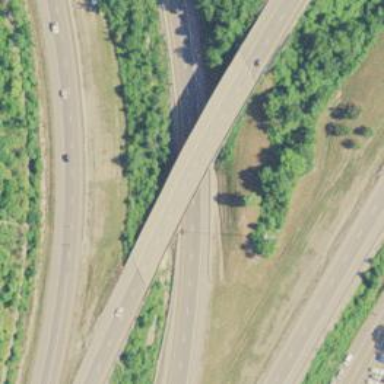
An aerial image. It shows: Bridge over motorway.